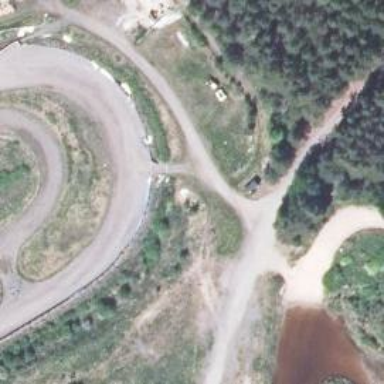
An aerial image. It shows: Raceway for motor sports.